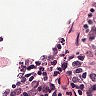
Metastatic tissue present: no